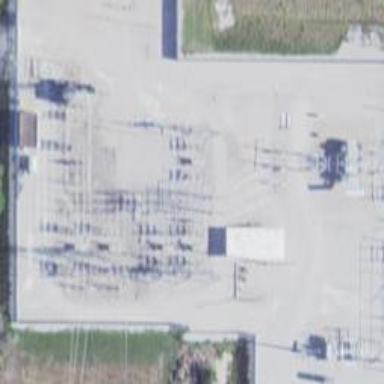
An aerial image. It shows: Switch used for power control.